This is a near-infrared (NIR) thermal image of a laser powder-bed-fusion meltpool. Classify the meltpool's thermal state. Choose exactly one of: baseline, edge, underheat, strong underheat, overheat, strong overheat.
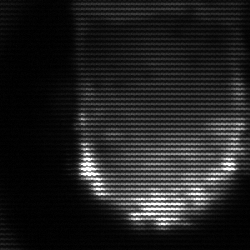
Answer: baseline